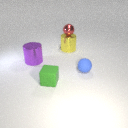
small green rubber cube to the right of large purple metal cylinder